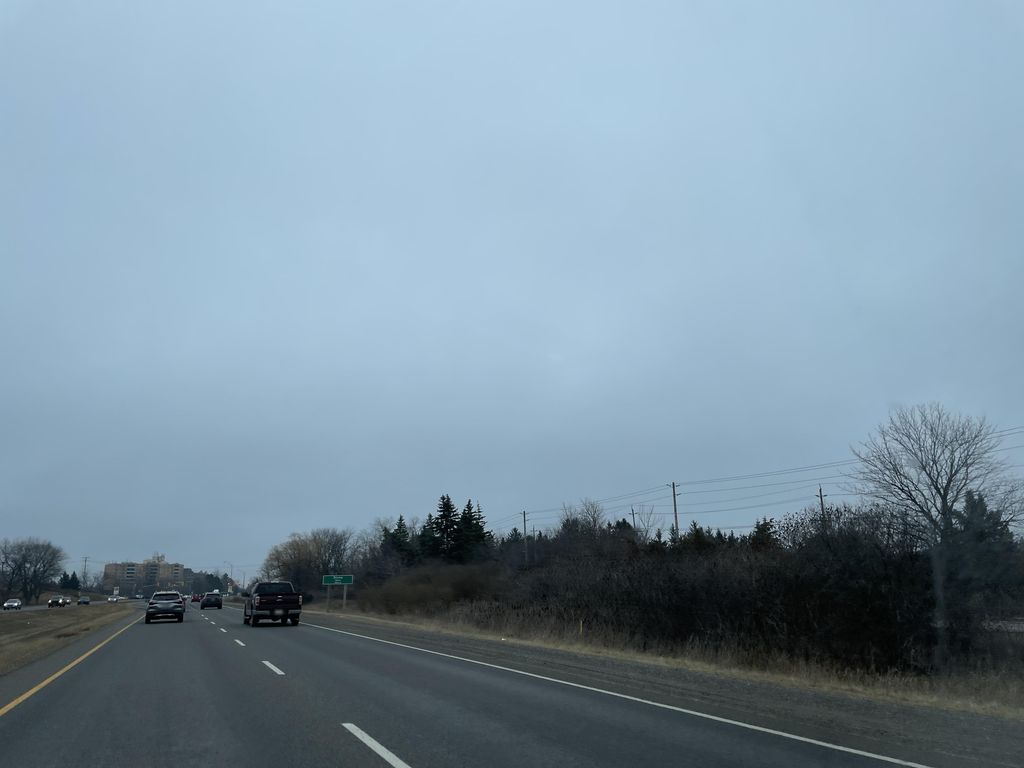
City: kitchener-waterloo